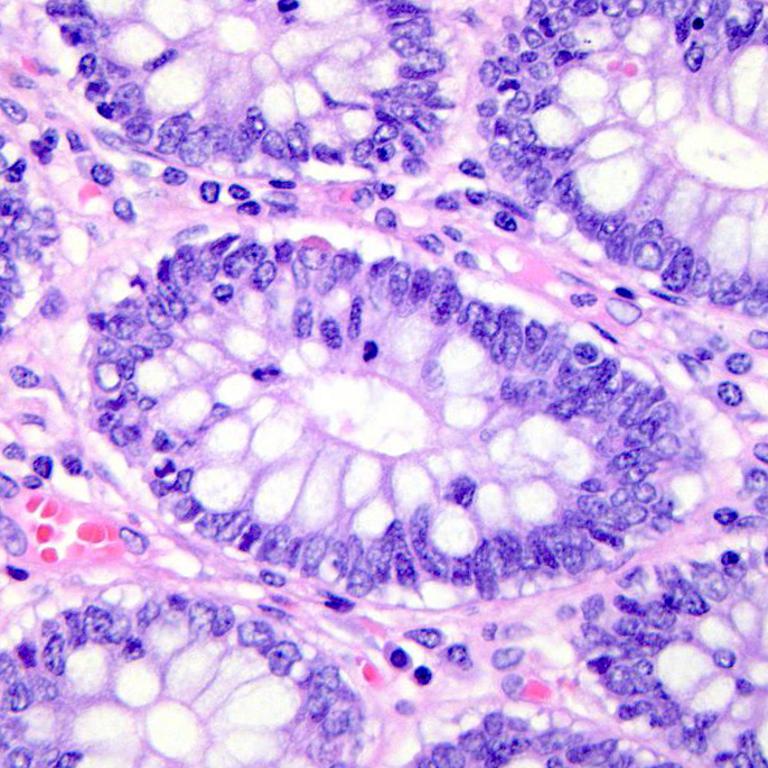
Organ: colon
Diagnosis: benign